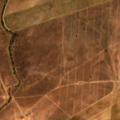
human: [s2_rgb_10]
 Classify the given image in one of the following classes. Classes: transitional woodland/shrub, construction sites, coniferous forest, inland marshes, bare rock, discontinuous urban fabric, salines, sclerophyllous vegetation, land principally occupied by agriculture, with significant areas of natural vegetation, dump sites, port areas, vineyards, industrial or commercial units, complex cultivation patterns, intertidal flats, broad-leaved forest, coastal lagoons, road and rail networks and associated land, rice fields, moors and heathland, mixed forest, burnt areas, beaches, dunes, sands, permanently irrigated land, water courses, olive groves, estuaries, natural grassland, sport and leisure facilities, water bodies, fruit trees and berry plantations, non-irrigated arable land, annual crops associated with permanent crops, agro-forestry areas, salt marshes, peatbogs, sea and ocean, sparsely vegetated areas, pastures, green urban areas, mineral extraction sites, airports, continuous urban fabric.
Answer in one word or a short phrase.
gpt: non-irrigated arable land, olive groves